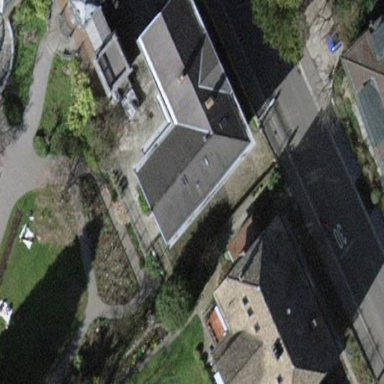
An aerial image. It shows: Historic building.